Interaction volume radius: 10 \u00c5
Interaction volume height: 10 \u00c5
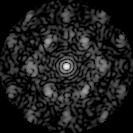
Disorder parameter: 0.6072